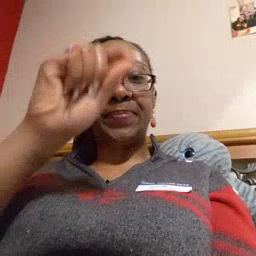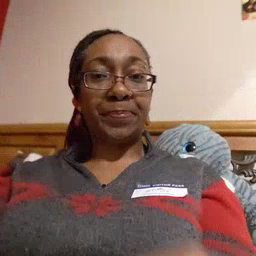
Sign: bee